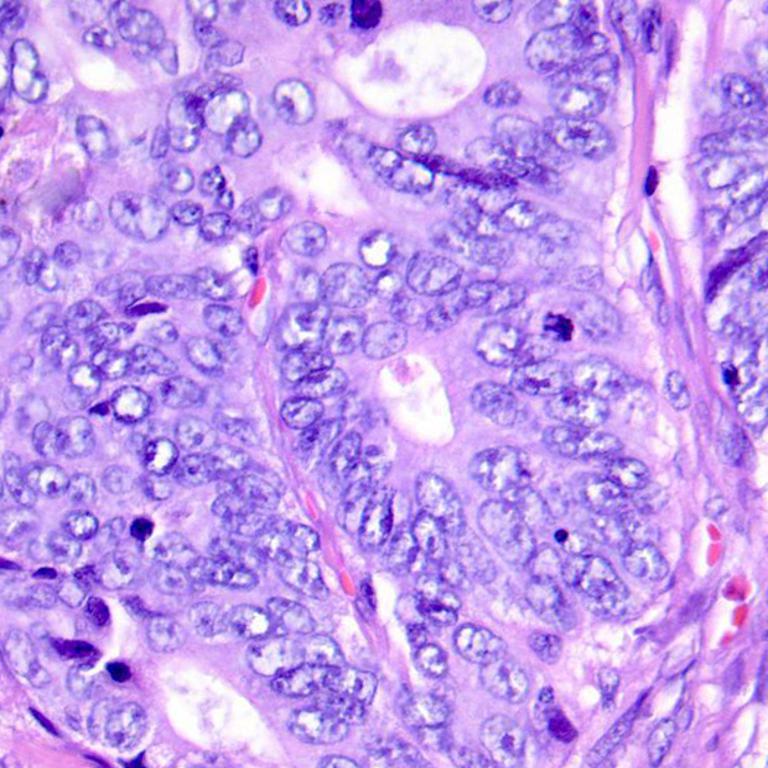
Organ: colon
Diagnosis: adenocarcinomas